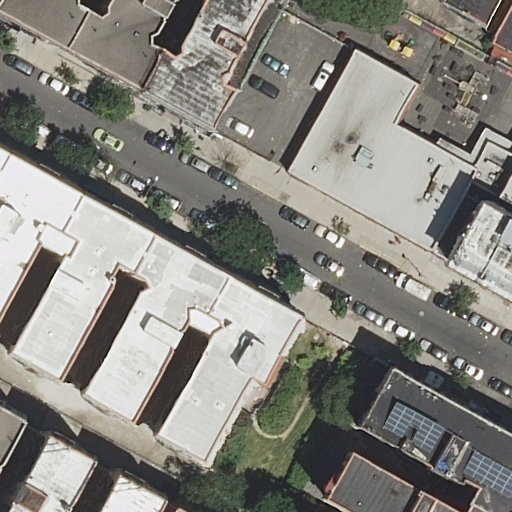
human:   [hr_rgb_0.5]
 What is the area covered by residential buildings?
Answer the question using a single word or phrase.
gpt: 4127m2

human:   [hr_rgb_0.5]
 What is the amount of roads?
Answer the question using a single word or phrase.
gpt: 1

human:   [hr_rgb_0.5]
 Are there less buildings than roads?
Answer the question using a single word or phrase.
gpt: no

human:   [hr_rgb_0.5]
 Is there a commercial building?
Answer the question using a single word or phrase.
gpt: no

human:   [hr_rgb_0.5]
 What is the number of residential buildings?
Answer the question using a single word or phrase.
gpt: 20

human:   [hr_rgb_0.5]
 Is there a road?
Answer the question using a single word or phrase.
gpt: yes

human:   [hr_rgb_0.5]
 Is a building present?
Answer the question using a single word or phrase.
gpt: yes

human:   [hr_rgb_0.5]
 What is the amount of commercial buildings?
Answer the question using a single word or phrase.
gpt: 0

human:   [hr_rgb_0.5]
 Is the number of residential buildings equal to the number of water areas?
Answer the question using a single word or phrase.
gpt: no

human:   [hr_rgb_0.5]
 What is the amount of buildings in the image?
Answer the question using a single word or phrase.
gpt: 20

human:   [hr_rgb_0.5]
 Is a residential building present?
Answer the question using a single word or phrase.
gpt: yes

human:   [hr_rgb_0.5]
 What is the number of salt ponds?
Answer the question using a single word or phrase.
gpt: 0

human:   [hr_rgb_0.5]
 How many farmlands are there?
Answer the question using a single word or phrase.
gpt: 0

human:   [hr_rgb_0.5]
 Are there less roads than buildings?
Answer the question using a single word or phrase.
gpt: yes

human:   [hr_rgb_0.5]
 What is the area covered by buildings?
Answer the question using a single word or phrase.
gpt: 4127m2

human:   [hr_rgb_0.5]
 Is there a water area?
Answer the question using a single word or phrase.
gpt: no

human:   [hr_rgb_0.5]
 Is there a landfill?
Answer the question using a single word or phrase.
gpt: no

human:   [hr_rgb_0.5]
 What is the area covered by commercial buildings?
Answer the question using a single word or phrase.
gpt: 0m2

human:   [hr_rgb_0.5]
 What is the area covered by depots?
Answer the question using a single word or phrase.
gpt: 0m2

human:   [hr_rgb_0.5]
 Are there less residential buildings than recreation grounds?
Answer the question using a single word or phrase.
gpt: no

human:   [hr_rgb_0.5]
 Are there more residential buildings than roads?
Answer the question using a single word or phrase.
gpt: yes

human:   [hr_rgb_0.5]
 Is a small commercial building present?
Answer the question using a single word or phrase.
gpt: no

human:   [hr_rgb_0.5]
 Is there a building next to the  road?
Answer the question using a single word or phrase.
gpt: yes

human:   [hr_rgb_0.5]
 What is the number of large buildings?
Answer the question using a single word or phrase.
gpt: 1

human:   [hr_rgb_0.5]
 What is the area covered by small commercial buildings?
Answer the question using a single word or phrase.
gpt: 0m2

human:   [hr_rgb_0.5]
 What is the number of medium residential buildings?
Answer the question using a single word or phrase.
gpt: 11

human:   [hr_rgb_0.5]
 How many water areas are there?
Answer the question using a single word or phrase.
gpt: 0

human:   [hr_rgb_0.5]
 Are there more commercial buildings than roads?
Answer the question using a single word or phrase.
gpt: no

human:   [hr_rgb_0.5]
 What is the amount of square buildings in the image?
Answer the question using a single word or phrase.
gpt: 0

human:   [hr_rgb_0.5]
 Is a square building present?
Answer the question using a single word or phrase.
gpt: no

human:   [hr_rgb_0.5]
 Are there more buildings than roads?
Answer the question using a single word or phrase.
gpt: yes

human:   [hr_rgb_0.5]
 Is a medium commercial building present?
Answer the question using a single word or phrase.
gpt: no

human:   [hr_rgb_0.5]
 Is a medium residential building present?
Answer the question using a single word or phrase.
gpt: yes

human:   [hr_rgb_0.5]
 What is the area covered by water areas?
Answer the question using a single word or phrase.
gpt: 0m2

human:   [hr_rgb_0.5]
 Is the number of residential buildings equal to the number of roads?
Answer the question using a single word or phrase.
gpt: no

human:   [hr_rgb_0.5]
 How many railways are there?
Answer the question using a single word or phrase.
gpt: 0

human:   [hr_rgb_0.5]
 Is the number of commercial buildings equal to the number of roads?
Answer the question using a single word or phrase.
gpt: no

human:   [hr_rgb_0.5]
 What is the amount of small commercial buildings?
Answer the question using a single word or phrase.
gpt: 0

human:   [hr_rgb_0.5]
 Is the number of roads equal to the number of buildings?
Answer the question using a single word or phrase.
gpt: no

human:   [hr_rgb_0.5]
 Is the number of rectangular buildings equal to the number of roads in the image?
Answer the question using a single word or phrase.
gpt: no

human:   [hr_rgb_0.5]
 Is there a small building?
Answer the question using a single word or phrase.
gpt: yes

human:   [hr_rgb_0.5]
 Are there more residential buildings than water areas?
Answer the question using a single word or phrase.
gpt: yes

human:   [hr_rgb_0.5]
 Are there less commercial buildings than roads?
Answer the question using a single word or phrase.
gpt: yes

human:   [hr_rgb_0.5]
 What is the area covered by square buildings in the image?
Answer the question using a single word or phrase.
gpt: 0m2

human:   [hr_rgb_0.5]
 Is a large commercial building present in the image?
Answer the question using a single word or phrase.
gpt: no

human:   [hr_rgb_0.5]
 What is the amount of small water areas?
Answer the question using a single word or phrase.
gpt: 0

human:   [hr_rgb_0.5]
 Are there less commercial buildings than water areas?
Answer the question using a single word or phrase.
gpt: no

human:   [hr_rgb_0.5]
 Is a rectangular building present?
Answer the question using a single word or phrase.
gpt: yes

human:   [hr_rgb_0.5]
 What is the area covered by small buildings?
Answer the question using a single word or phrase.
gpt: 206m2

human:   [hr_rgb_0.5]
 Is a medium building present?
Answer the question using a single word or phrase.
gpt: yes

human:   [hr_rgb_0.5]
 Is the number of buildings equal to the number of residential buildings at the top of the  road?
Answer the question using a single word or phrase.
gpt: no

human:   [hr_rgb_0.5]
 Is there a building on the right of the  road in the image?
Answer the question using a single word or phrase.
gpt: yes

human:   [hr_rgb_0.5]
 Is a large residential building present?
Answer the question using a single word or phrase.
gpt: yes

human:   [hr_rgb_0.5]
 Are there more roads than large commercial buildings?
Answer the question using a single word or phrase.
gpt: yes

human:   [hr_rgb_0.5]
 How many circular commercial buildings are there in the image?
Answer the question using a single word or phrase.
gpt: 0

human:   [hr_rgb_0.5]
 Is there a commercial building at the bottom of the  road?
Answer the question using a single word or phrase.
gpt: no

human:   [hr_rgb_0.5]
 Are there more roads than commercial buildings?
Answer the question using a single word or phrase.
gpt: yes

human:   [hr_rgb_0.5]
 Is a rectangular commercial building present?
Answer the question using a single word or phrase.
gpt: no

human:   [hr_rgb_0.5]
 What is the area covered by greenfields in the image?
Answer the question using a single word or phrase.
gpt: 0m2

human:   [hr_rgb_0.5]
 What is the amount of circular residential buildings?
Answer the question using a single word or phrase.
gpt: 0

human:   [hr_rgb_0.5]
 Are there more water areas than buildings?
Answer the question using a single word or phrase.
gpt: no

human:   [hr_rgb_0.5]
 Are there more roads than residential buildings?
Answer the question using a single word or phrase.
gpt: no

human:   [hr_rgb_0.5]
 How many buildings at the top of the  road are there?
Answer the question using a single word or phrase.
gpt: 8

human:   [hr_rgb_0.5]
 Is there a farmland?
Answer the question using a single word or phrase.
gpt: no